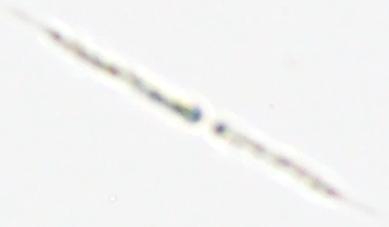
Label: Rhizosolenia